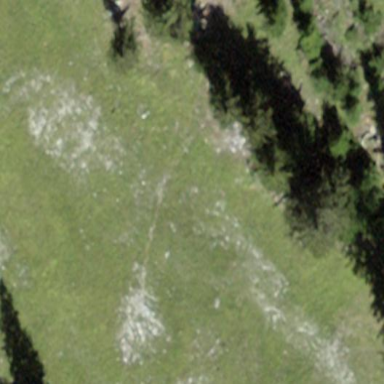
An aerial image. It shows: Forest area.